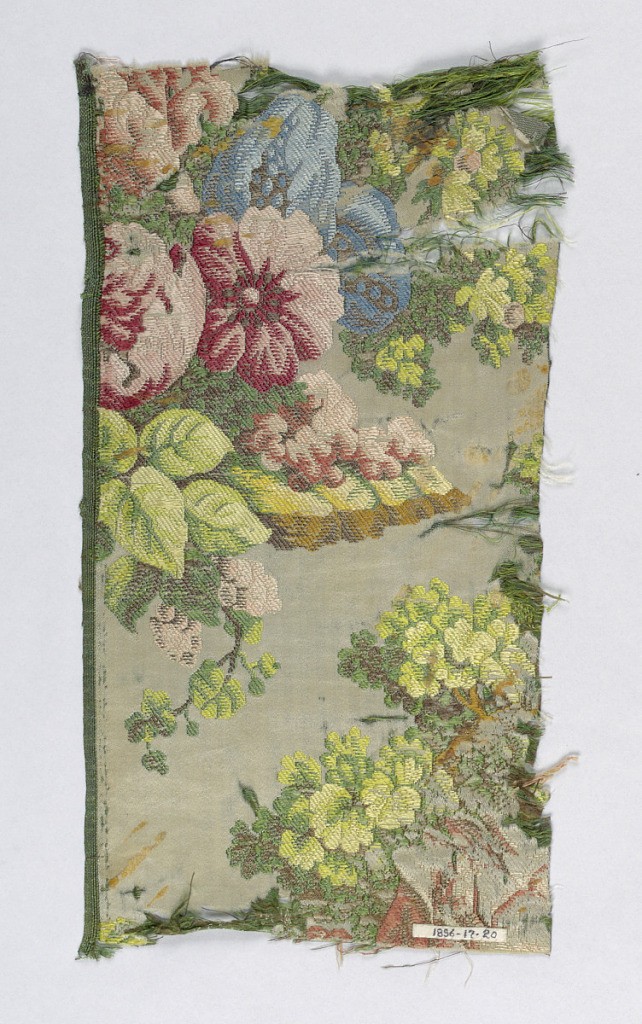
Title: Fragment
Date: ca. 1835
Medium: Medium silk Technique: plain compound satin weave with discontinuous supplementary weft (brocaded)
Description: Fragment has a design of polychrome groups of foliage with branches on a white background.